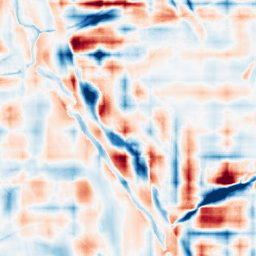
Category: wavelet
Decomposition family: wavelet_reverse_biorthogonal
Decomposition parameters: wavelet: rbio2.4
level: 5
Upsampling method: fft_zeropad
Upsampling parameters: scale: 2
Upsampling scale: 2